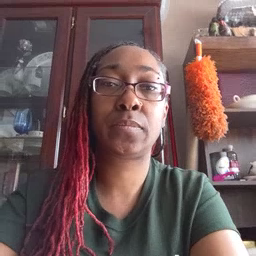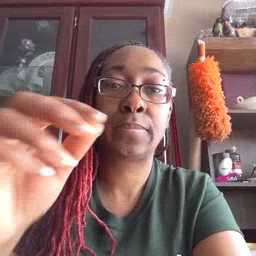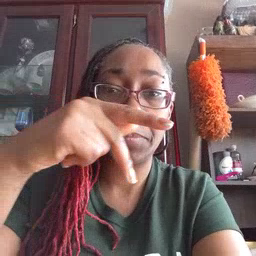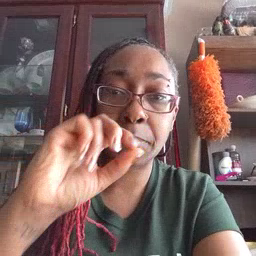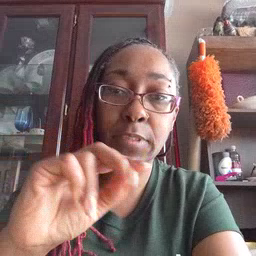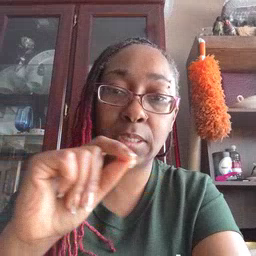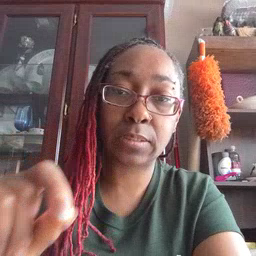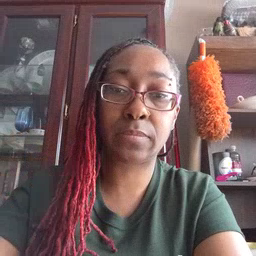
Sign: pen